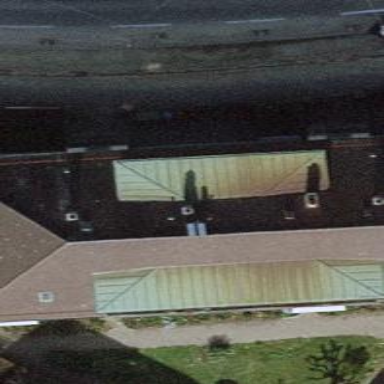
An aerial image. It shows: Hipped roof on apartment building.